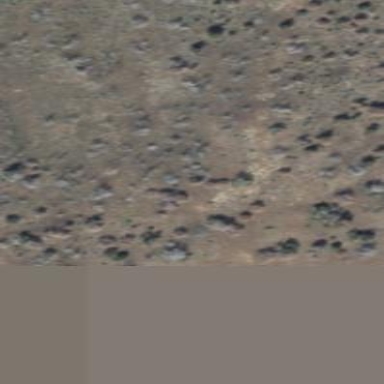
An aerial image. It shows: Area covered in scrub vegetation.